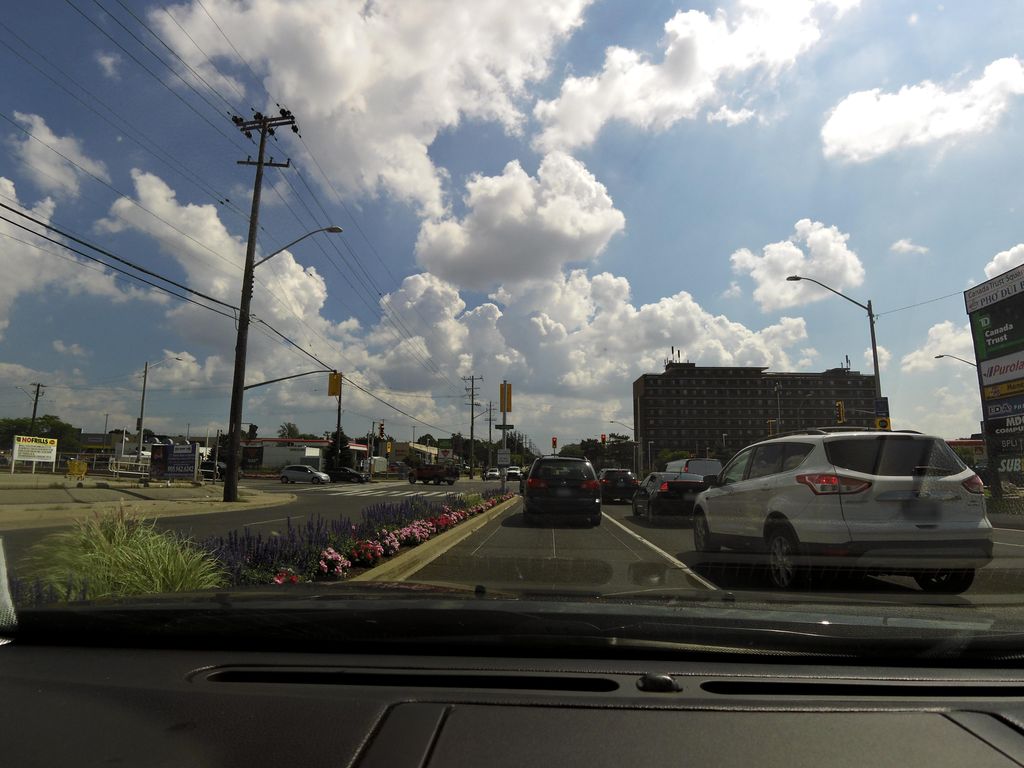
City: hamilton